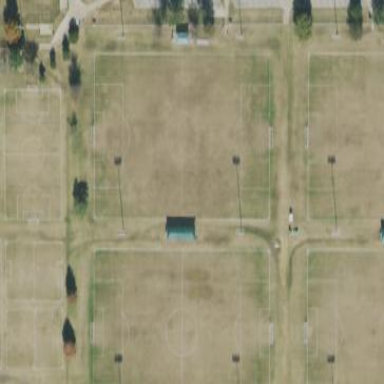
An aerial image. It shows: Soccer pitch designated for leisure and sports activities.